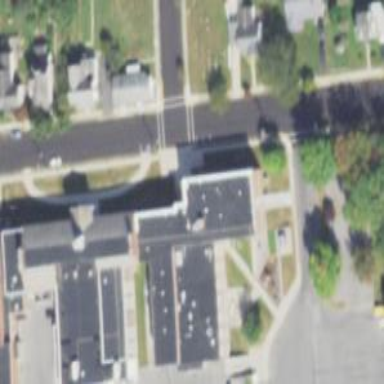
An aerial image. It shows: School building.